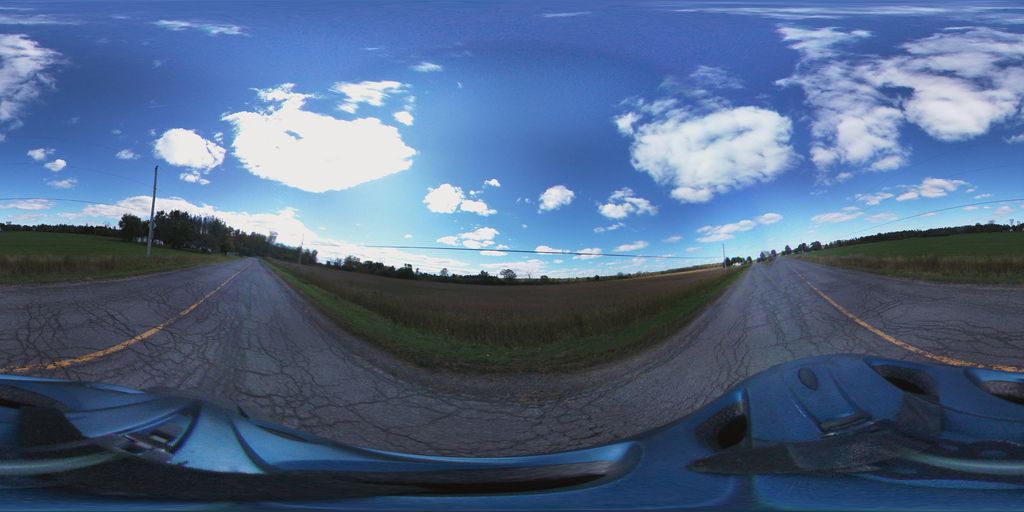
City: ottawa-gatineau